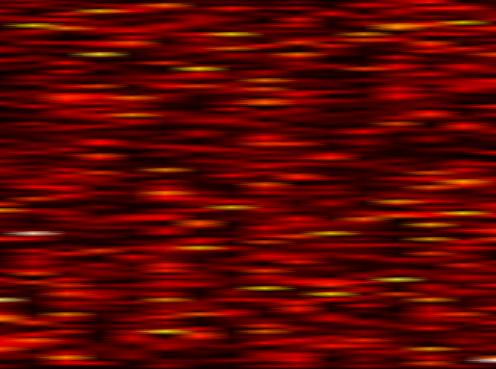
Label: UFMC